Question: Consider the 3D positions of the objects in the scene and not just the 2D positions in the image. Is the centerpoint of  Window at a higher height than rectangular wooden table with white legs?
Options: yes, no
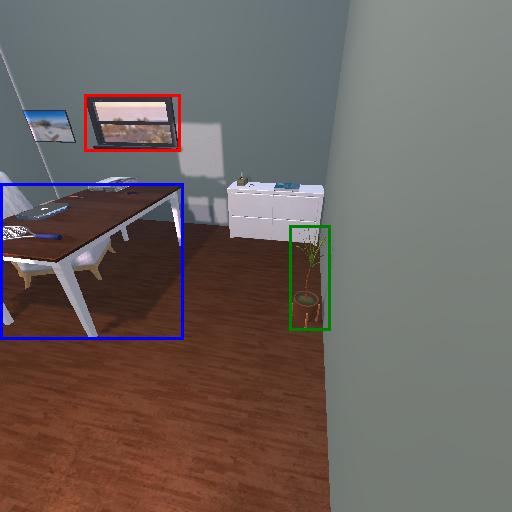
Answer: yes